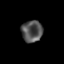
Tissue: lung
Cell type: Epithelial cells
Senescence score: 0.152
Nuclear area (px): 443
Mean DAPI intensity: 82.901